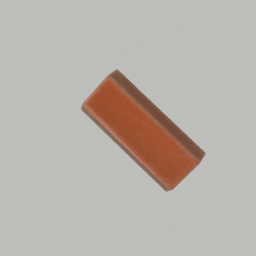
Label: mechanical